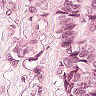
Metastatic tissue present: yes